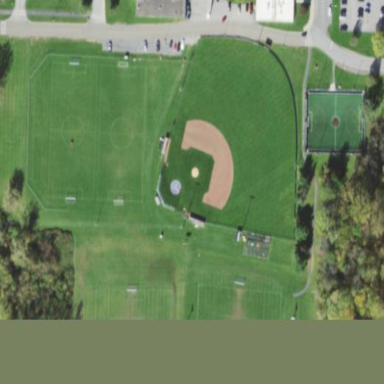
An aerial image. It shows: Baseball pitch for leisure and sports activities.